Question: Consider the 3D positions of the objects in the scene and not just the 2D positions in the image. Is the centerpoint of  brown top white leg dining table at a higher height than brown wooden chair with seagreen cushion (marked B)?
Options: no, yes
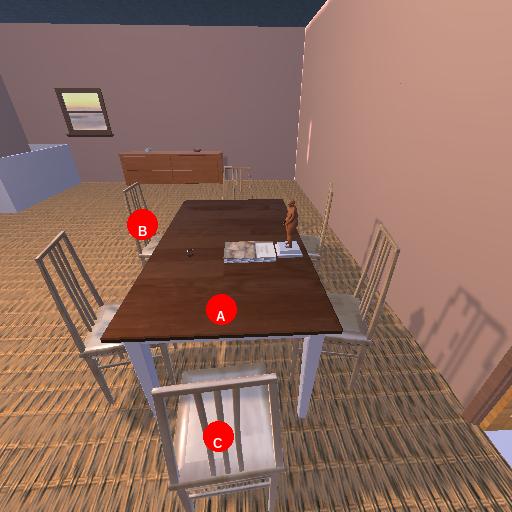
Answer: no